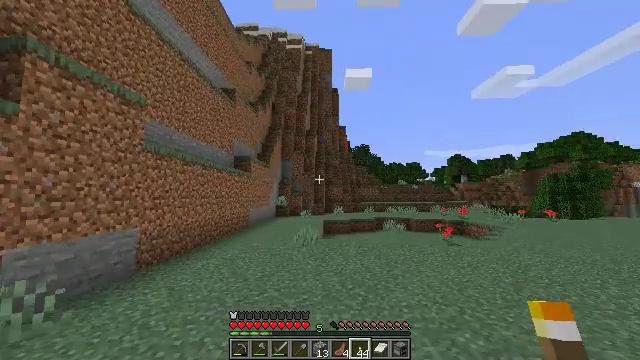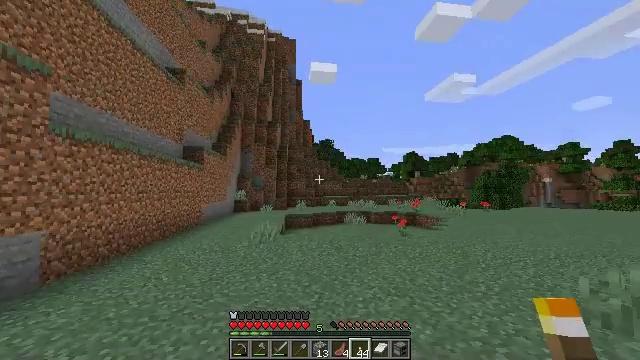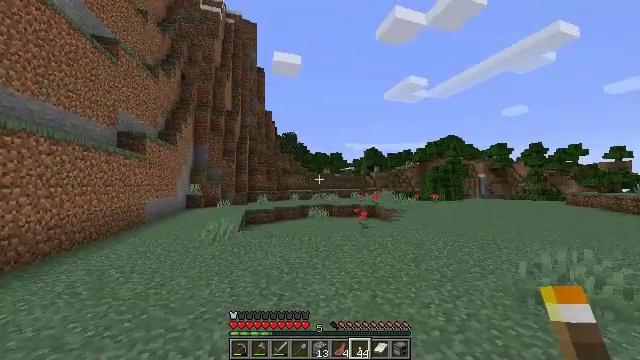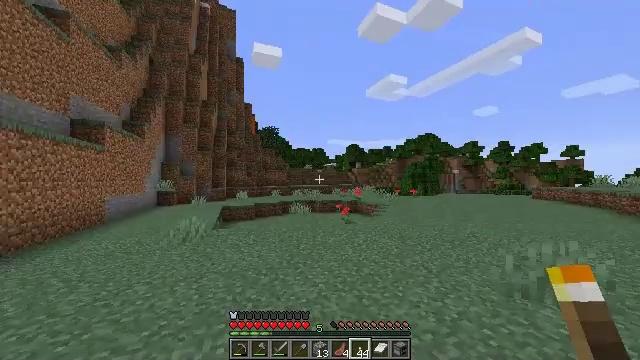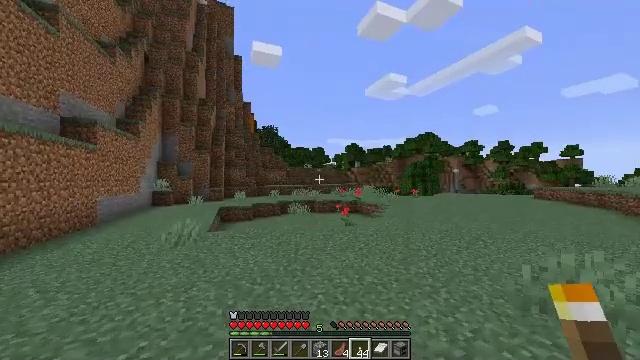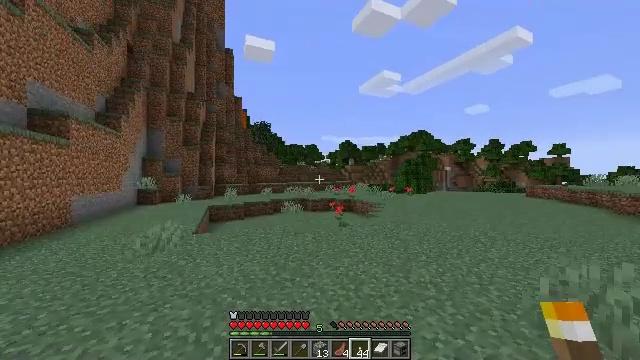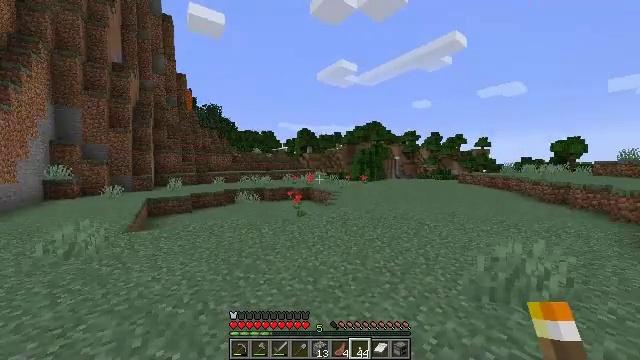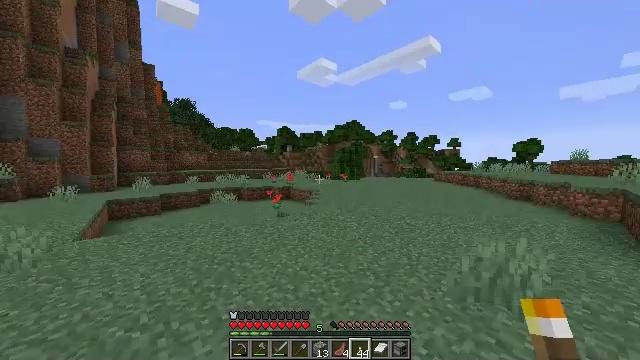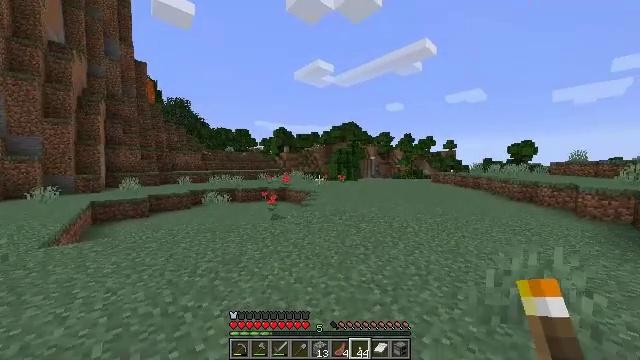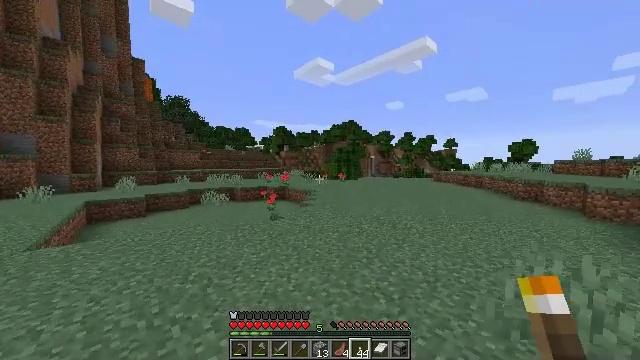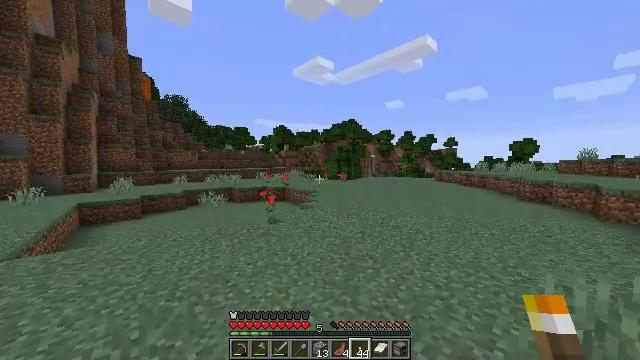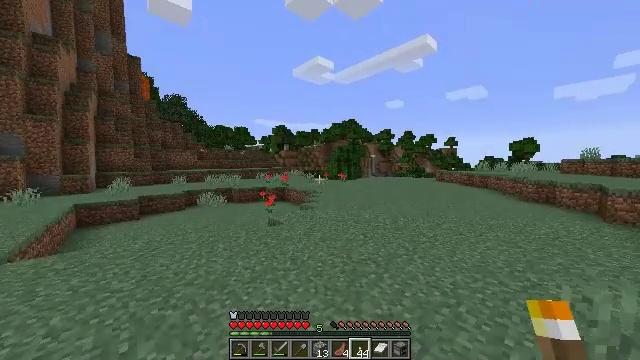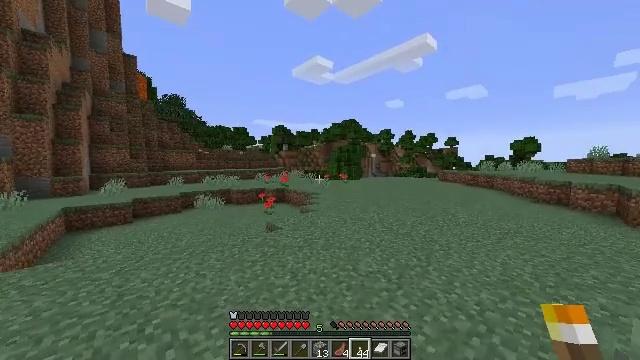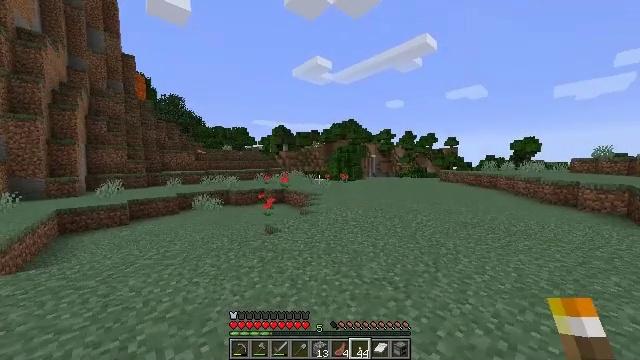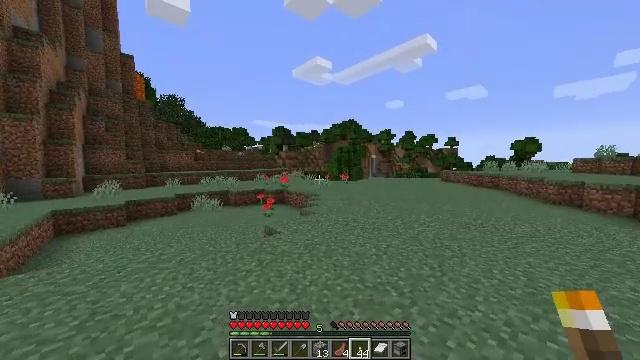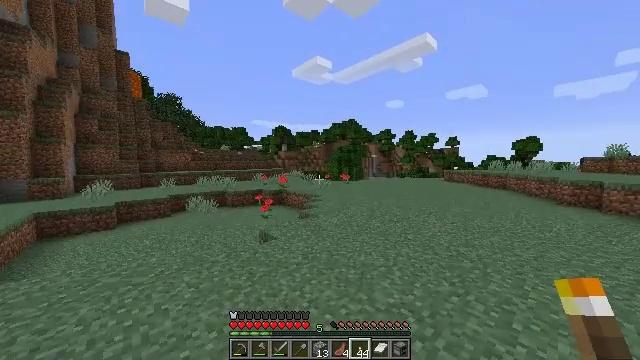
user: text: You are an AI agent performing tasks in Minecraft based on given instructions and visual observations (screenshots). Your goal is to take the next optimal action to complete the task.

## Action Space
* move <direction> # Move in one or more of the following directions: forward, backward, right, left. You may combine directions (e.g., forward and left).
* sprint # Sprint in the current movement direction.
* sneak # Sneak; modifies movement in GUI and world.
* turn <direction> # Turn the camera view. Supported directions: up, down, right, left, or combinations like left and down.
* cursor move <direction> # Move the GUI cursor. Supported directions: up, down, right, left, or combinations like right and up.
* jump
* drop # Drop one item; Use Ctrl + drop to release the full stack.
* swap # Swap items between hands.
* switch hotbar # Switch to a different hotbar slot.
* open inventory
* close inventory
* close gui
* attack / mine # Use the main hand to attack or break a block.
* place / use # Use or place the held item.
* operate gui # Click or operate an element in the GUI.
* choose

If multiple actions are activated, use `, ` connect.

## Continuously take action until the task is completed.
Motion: motion action
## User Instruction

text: Pick up the lilac.
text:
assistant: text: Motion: move forward, turn right and down
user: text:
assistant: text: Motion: move forward, turn right and down
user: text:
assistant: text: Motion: move forward, turn right and down
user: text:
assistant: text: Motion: move forward
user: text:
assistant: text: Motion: move forward, turn right
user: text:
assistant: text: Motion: move forward, turn right and down
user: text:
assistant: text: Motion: move forward, turn right
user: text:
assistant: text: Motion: move forward
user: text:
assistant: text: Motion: move forward
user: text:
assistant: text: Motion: move forward
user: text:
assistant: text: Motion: move forward
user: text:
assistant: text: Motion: move forward
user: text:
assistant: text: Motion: move forward
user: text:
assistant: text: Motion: move forward
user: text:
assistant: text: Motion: move forward
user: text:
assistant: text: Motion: move forward
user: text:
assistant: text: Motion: move forward
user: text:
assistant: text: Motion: move forward
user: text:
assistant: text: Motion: move forward, turn down
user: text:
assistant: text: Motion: move forward, turn right and down
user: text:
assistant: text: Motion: move forward, turn right and down
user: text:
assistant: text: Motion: move forward
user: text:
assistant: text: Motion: move forward
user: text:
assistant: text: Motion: move forward
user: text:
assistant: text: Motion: move forward
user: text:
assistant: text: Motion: move forward
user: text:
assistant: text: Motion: move forward
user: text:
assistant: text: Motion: move forward
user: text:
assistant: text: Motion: move forward
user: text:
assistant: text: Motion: move forward